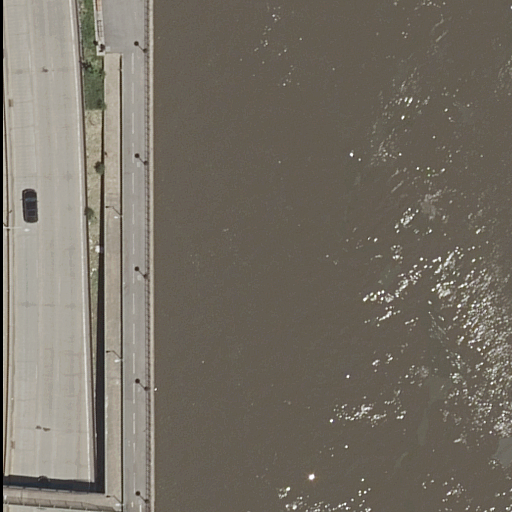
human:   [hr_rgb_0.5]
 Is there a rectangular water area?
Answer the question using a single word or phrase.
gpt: yes

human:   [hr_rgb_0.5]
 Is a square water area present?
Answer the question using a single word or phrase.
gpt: no

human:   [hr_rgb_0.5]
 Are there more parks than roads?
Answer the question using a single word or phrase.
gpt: no

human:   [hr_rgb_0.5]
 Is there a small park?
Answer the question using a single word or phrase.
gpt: no

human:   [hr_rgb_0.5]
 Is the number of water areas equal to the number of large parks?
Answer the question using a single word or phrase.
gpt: yes

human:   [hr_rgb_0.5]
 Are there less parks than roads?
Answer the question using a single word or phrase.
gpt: yes

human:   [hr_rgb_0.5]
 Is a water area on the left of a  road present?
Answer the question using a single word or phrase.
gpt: no

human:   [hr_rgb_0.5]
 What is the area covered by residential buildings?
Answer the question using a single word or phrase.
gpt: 0m2

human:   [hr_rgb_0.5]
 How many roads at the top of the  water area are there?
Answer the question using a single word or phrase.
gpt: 1

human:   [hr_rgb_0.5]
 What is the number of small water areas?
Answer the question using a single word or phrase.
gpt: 0

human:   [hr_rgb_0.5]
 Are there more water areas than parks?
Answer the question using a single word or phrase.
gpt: no

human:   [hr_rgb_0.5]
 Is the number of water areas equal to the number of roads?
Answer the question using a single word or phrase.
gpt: no

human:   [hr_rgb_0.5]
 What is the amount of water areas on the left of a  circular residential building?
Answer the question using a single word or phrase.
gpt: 0

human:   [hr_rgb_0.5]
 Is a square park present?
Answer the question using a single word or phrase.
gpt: no

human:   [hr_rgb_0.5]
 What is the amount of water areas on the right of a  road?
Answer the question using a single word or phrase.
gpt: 1

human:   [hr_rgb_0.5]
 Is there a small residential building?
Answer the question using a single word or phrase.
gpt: no

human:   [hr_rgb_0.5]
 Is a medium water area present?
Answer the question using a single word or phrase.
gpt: no

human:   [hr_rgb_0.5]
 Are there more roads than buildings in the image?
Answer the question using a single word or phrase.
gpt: yes

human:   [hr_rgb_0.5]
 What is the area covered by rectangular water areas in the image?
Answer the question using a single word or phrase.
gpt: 7450m2

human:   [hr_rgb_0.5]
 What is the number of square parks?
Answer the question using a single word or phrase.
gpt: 0

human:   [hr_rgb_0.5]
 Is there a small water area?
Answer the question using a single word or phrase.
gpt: no

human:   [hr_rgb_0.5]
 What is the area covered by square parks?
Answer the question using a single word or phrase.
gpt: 0m2

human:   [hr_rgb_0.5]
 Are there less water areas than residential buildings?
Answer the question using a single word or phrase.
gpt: no

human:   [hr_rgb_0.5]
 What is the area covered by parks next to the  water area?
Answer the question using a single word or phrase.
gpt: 1131m2

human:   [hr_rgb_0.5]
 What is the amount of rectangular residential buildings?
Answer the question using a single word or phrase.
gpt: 0

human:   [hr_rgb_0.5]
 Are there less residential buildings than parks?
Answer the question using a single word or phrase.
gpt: yes

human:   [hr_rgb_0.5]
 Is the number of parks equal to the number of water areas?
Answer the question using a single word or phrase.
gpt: yes

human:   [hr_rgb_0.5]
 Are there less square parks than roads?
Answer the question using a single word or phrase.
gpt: yes

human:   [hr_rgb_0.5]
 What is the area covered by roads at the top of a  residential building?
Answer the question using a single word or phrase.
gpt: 0m2

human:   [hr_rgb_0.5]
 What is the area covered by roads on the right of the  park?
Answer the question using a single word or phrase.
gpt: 0m2

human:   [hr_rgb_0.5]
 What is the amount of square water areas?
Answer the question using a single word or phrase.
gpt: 0

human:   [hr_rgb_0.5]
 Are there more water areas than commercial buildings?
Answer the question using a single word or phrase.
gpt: yes

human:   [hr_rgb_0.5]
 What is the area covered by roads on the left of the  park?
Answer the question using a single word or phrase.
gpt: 0m2

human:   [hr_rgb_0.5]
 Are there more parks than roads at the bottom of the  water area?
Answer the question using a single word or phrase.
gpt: no

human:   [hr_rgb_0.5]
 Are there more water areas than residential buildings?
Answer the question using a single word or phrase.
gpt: yes

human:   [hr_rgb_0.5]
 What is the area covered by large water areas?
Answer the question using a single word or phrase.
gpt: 7450m2